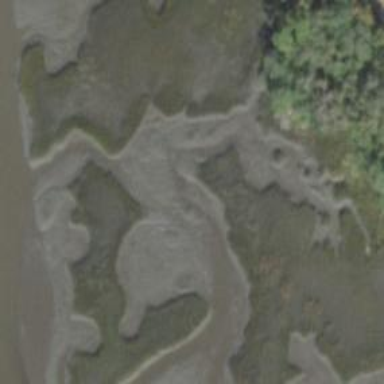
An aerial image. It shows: Marsh wetland.